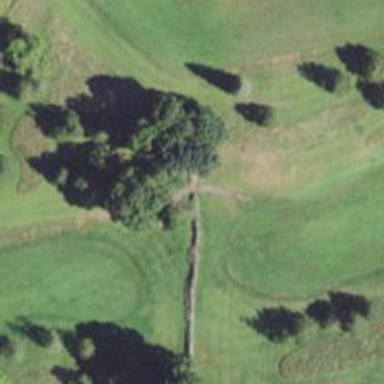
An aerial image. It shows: Path for both road and golf.